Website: bh-photo
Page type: payment
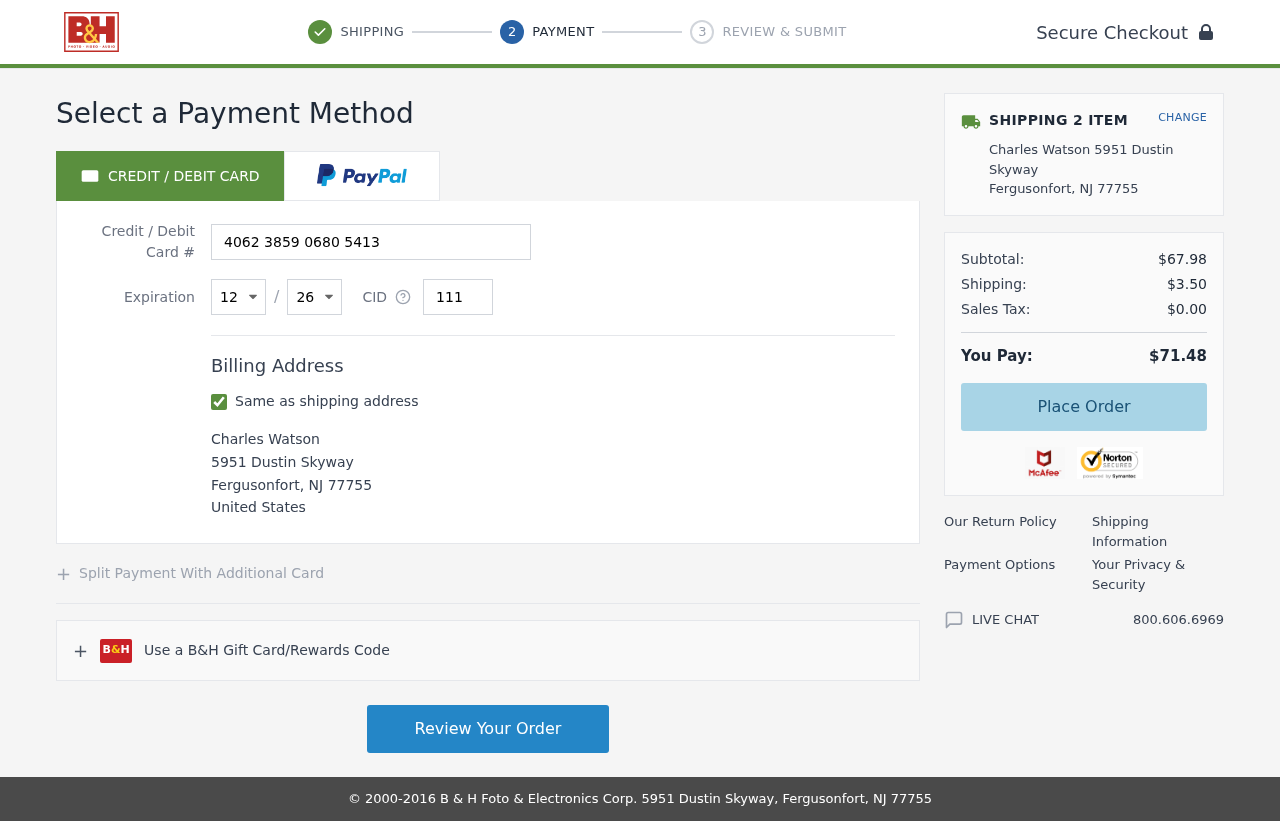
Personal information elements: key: PII_CARD_CVV
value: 111
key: PII_CARD_EXPIRY_MONTH
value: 12
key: PII_CARD_EXPIRY_YEAR
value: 26
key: PII_CARD_NUMBER
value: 4062 3859 0680 5413
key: PII_CITY
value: Fergusonfort
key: PII_COUNTRY
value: United States
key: PII_FULLNAME
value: Charles Watson
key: PII_POSTCODE
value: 77755
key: PII_STATE_ABBR
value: NJ
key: PII_STREET
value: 5951 Dustin Skyway
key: PII_FULLNAME2
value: Charles Watson
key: PII_CITY2
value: Fergusonfort
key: PII_STATE_ABBR2
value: NJ
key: PII_POSTCODE_FULL
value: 77755
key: PII_POSTCODE_NUMERIC
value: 77755
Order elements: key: ORDER_NUM_ITEMS
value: SHIPPING 2 ITEM
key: ORDER_SUBTOTAL
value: $67.98
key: ORDER_SHIPPING_COST
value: $3.50
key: ORDER_TAX
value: $0.00
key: ORDER_TOTAL
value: $71.48